Question: I have 3 tables as Figure below:

My scenario is when there is insert, update or delete tblGRDetail, then it's update StockQty field in tblSPStock.
Here is my trigger:
'''
CREATE TRIGGER [dbo].[StockUpdate] on [dbo].[tblGRDetail]
FOR INSERT,DELETE,UPDATE
AS
BEGIN
IF EXISTS(SELECT * FROM inserted INNER JOIN tblGR ON inserted.GRNo=tblGR.GRNo WHERE tblGR.DealerCode=(SELECT DealerCode FROM tblSPStock WHERE DealerCode=tblGR.DealerCode) AND inserted.PartCode=(Select PartCode from tblSPStock WHERE PartCode=inserted.PartCode)) AND EXISTS (SELECT * FROM deleted INNER JOIN tblGR ON deleted.GRNo=tblGR.GRNo WHERE tblGR.DealerCode=(SELECT DealerCode FROM tblSPStock WHERE DealerCode=tblGR.DealerCode) AND deleted.PartCode=(Select PartCode from tblSPStock WHERE PartCode=deleted.PartCode))
BEGIN
UPDATE tblSPStock
SET StockQty=StockQty-(Select GRQty From deleted INNER JOIN tblGR ON deleted.GRNo=tblGR.GRNo WHERE tblSPStock.DealerCode=tblgr.DealerCode AND tblSPStock.PartCode=deleted.PartCode)+(Select GRQty From inserted INNER JOIN tblGR ON inserted.GRNo=tblGR.GRNo WHERE tblSPStock.DealerCode=tblGR.DealerCode AND tblSPStock.PartCode=inserted.PartCode)
WHERE tblSPStock.DealerCode=(select DealerCode from inserted INNER JOIN tblGR ON inserted.GRNo=tblgr.GRNo)
AND tblSPStock.PartCode=(select PartCode from inserted)
AND tblspstock.PartCode=(select PartCode from deleted)
END
IF EXISTS(SELECT * FROM inserted INNER JOIN tblGR ON inserted.GRNo=tblGR.GRNo WHERE tblGR.DealerCode=(SELECT DealerCode FROM tblSPStock WHERE DealerCode=tblGR.DealerCode) AND inserted.PartCode=(Select PartCode from tblSPStock WHERE PartCode=inserted.PartCode)) AND NOT EXISTS (SELECT * FROM deleted INNER JOIN tblGR ON deleted.GRNo=tblGR.GRNo WHERE tblGR.DealerCode=(SELECT DealerCode FROM tblSPStock WHERE DealerCode=tblGR.DealerCode) AND deleted.PartCode=(Select PartCode from tblSPStock WHERE PartCode=deleted.PartCode))
BEGIN
INSERT INTO tblSPStock (PartCode,
StockQty,
DealerCode)
SELECT PartCode, GRQty, tblGR.DealerCode from inserted inner join tblGR on inserted.GRNo=tblgr.GRNo
END
IF NOT EXISTS(SELECT * FROM inserted INNER JOIN tblGR ON inserted.GRNo=tblGR.GRNo WHERE tblGR.DealerCode=(SELECT DealerCode FROM tblSPStock WHERE DealerCode=tblGR.DealerCode) AND inserted.PartCode=(Select PartCode from tblSPStock WHERE PartCode=inserted.PartCode)) AND EXISTS (SELECT * FROM deleted INNER JOIN tblGR ON deleted.GRNo=tblGR.GRNo WHERE tblGR.DealerCode=(SELECT DealerCode FROM tblSPStock WHERE DealerCode=tblGR.DealerCode) AND deleted.PartCode=(Select PartCode from tblSPStock WHERE PartCode=deleted.PartCode))
BEGIN
UPDATE tblSPStock
SET StockQty=StockQty-(Select GRQty From deleted)
WHERE tblSPStock.DealerCode=(select DealerCode from deleted INNER JOIN tblGR ON deleted.GRNo=tblgr.GRNo)
AND tblspstock.PartCode=(select partcode from deleted)
END
END
'''
When i insert into tblGRDetail it showed error below:
Any one here have any idea to this error pls!
Now i use MERGE in my trigger, but when i delete tblGRDetail it's not update StockQty.
but if i remove INNER JOIN tblGR g ON d.GRNo=g.GRNo, it's OK.
'''
CREATE TRIGGER [dbo].[DeleteStock] on [dbo].[tblGRDetail]
FOR DELETE, UPDATE
AS
BEGIN
SET NOCOUNT ON;
MERGE tblSPStock
Using (
SELECT
d.PartCode,
d.GRQty,
g.DealerCode
FROM deleted d INNER JOIN tblGR g ON d.GRNo=g.GRNo
) MergeData ON tblSPStock.PartCode= MergeData.PartCode
AND tblSPStock.DealerCode=MergeData.DealerCode
WHEN MATCHED THEN
UPDATE SET
tblSPStock.StockQty=tblSPStock.StockQty-MergeData.GRQty;
END
'''
for insert, update is ok, problem only delete.
Pls. your help is appropriated.
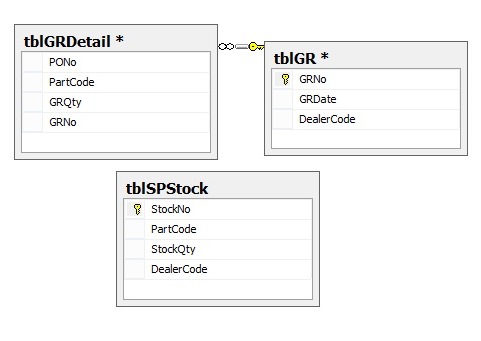
Answer: If you don't want to switch to using an indexed view, for whatever reason, I think that the following is appropriate:
'''
create trigger tblGRDetail_T_IUD on tblGRDetail
after insert,update,delete
as
;With Updates as (
select
COALESCE(i.PartCode,d.PartCode) as PartCode,
DealerCode,
COALESCE(i.GRQty,0) - COALESCE(d.GRQty,0) as Qty
from
(select PartCode,GRNo,SUM(GRQty) as GRQty from inserted
group by PartCode,GRNo) i
full outer join
(select PartCode,GRNo,SUM(GRQty) as GRQty from deleted
group by PartCode,GRNo) d
on
i.PartCode = d.PartCode and
i.GRNo = d.GRNo
inner join
tblGR g
on
g.GRNo = COALESCE(i.GRNo,d.GRNo)
)
update s
set StockQty = StockQty + u.Qty
from
tblSPStock s
inner join
Updates u
on
s.PartCode = u.PartCode and
s.DealerCode = u.DealerCode
'''
If 'GRNo' and 'PartCode', taken together, are actually unique in 'tblGRDetail' then you can take out the inner subqueries that perform 'GROUP'ing on 'inserted' and 'deleted'.